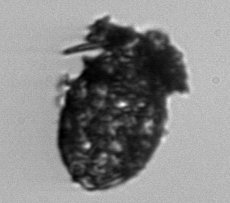
Label: Stenosemella_pacifica